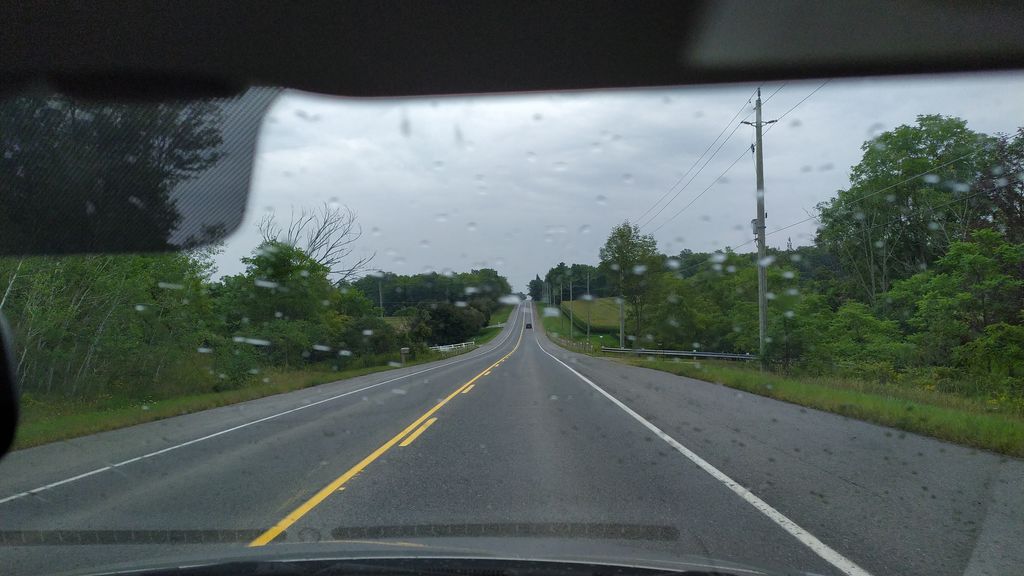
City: kitchener-waterloo